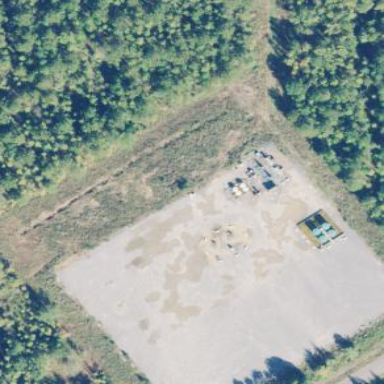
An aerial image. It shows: Industrial wellsite.